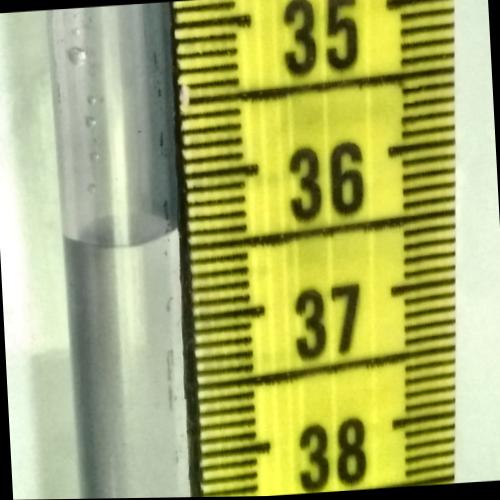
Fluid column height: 36.4 cm